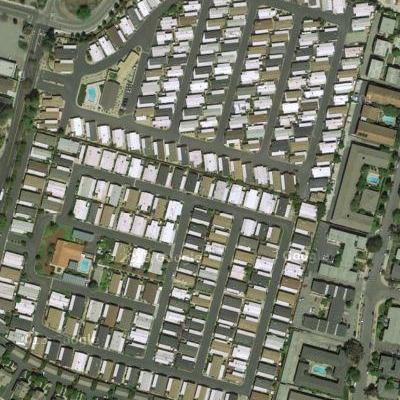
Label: Resident